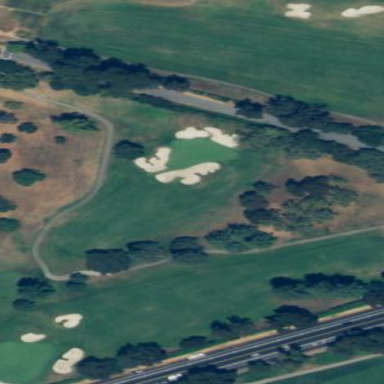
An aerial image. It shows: Grassy area designated as golf fairway.